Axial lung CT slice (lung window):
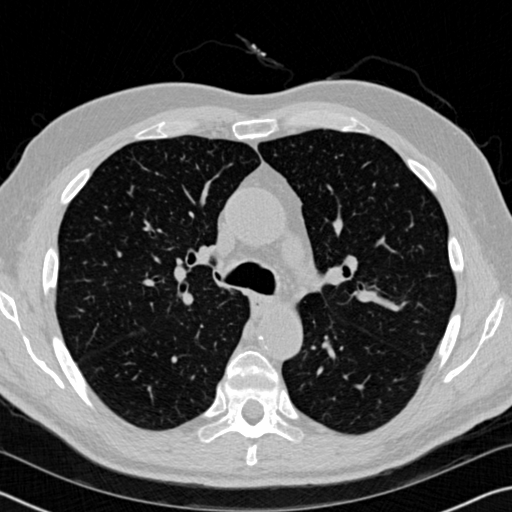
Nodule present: no